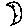
Label: moon